Interaction volume radius: 5 \u00c5
Interaction volume height: 10 \u00c5
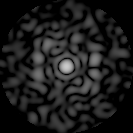
Disorder parameter: 0.8626